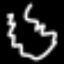
Label: squiggle